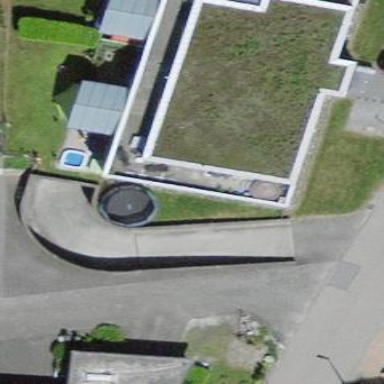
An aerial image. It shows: Building with apartments and flat roof.